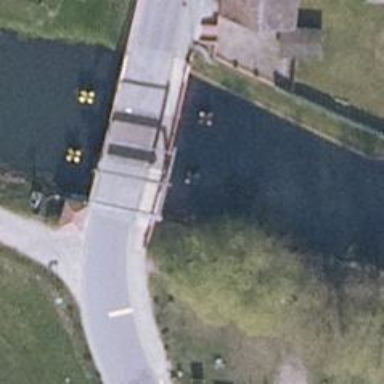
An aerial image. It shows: Drawbridge over waterway.